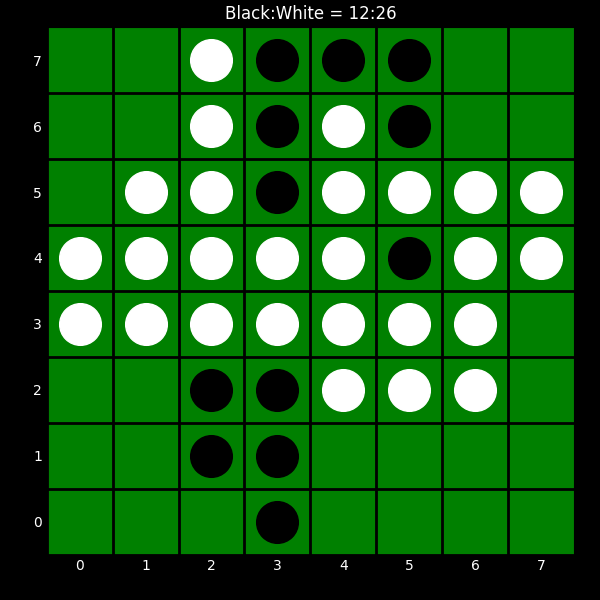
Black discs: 12
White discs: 26